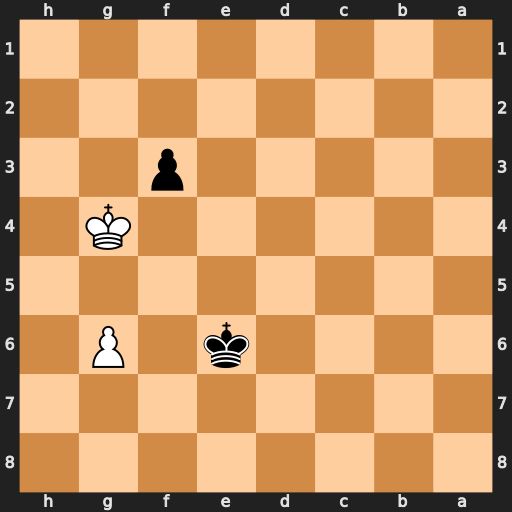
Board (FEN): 8/8/4k1P1/8/6K1/5p2/8/8
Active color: b
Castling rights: -
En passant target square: -
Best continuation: f2 g7 Kf7 g8=Q+ Kxg8